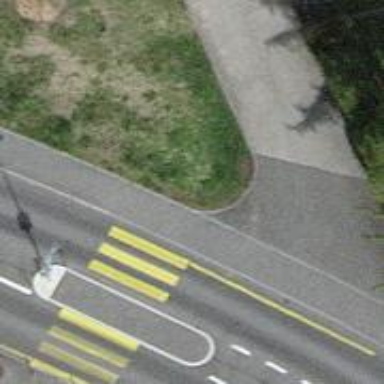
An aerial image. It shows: Footway with zebra crossing.